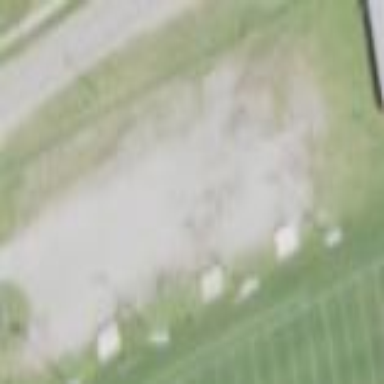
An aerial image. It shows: Unpaved parking area.